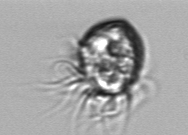
Label: Strombidium_morphotype1